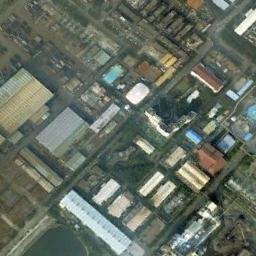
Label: industrial_area